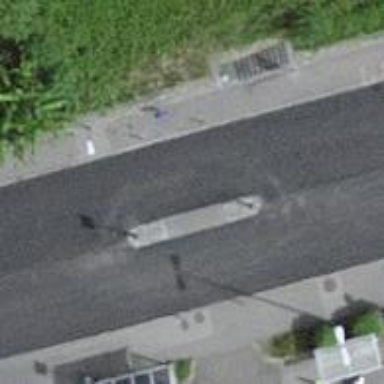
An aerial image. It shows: Zebra crossing on the road.